Aerial crown-view tile of a tropical tree (Barro Colorado Island, Panama), acquired 20250616:
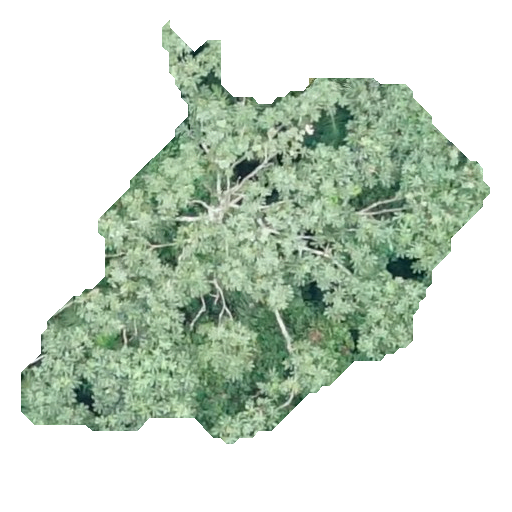
Species: Cecropia insignis
GBIF accepted scientific name: Cecropia insignis
Crown area: 159.985 m²